Question: This is my Server side code:
'''
public void ReceivingData(object sender, EventArgs e)
{
while (mysocket.Connected)
{
buffer = new byte[accepted.SendBufferSize];
int bytesRead = accepted.Receive(buffer);
MemoryStream Data = new MemoryStream(buffer);
if ( picbox.InvokeRequired)
{
picbox.Invoke(new MethodInvoker(delegate { picbox.Image = Image.FromStream(Data); }));
}
}
}
'''
The connection gets established and the file is being received without any issue. However the image gets distorted on Transfer. I do not understand why this is happening. Here is the screenshot:

I remember i had to format the strings which i used to send over sockets using Encoding.ASCII.GetString(StringToFormat). What do i need to do in case of Images?
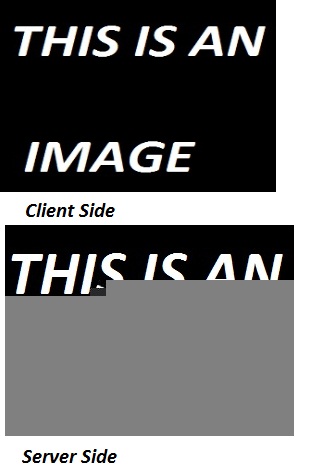
Answer: In your 'ReceivingData' callback you may not receive the data back in one pop. Some data can be partially received and the rest of it in a subsequent (or multiple) callbacks and it will be your task to re-assemble the original message.
You will need to define a protocol to ensure that you have read all necessary data.
You could for example use base64 to encode the image on the server and decode it on the client. You would need to know how many bytes you should anticipate. This can be done, either by prefixing your response with the total bytes that the client should anticipate or by having a special marker (such as byte value 0x00) to distinguish message boundaries.
Using Base64 will also have the effect of increasing file sizes by 33% since base64 basically encodes every 6bits of the incoming stream to an 8bit readable character. So for every 3 'real' bytes you would like to transfer you will need 4 encoded bytes.